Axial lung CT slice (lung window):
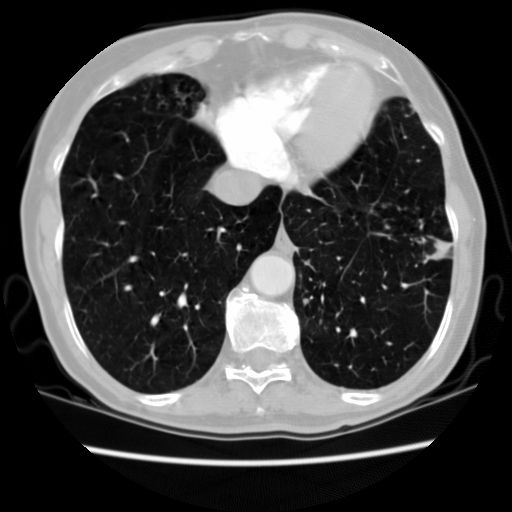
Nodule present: no